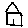
Label: house